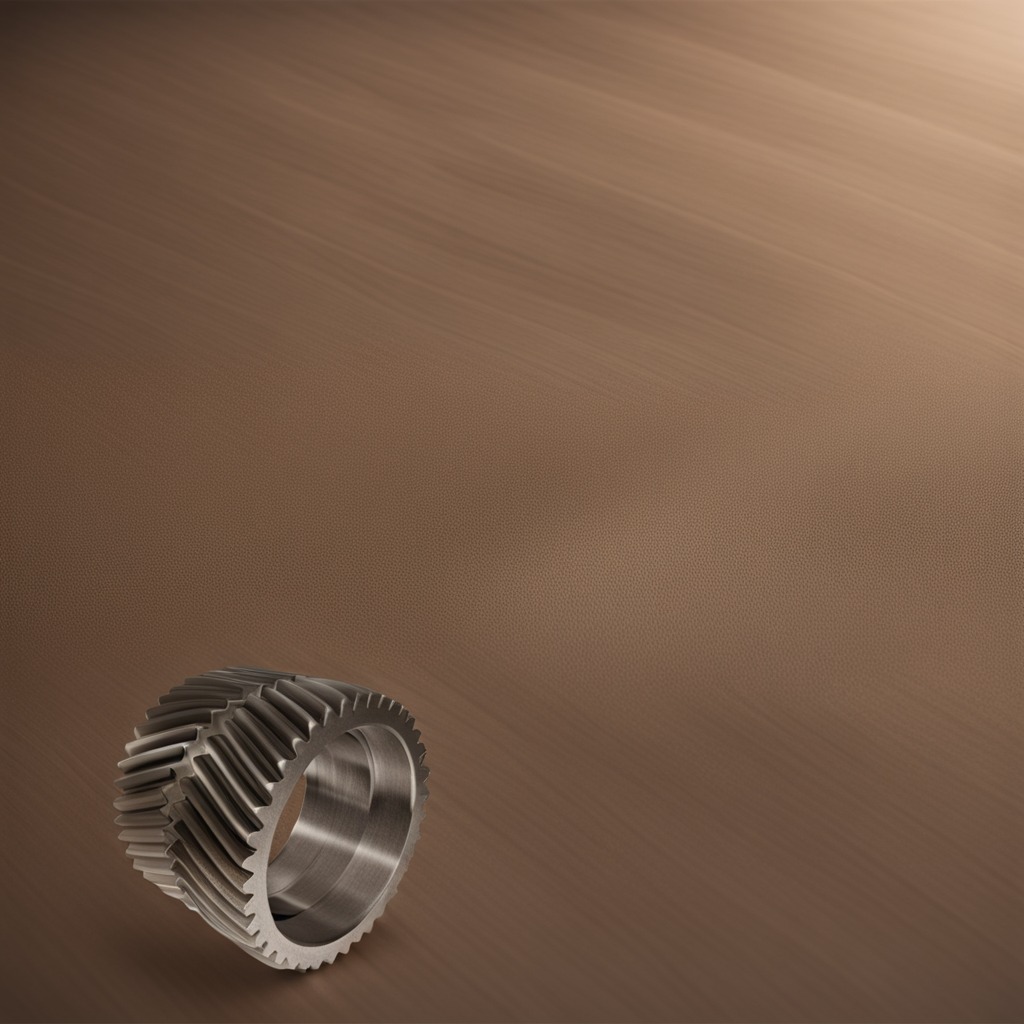
A steel gear with teeth lies on a wooden table.